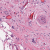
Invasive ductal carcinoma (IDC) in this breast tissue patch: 1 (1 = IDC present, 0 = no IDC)